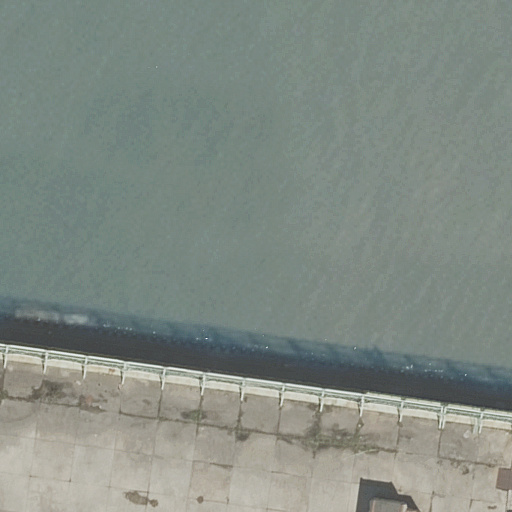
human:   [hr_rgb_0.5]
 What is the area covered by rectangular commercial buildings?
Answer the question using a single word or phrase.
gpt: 0m2

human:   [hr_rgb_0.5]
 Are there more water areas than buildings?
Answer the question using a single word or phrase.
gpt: no

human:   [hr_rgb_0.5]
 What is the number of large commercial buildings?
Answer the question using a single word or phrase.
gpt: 0

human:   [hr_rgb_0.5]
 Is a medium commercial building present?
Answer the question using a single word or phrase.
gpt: no

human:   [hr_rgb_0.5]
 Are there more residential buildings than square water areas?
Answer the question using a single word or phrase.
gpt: yes

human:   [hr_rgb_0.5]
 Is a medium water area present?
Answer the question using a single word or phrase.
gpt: no

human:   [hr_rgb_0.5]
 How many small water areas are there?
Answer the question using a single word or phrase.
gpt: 0

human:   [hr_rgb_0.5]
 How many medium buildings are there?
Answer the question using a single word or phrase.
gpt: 0

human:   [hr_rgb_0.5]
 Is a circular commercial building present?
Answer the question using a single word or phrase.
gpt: no

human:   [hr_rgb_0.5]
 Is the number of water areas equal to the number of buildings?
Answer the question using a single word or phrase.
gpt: yes

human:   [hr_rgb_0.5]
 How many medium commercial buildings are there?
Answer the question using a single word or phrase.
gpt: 0

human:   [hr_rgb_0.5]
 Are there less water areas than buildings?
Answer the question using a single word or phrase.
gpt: no

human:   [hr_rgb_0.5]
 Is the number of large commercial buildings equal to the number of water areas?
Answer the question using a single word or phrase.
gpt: no

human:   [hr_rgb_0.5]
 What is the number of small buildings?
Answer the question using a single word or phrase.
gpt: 0

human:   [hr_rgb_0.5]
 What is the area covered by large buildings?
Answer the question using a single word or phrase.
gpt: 2615m2

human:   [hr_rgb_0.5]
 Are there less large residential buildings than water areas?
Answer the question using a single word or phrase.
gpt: no

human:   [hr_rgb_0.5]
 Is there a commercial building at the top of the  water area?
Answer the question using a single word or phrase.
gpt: no

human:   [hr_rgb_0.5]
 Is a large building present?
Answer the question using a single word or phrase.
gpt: yes

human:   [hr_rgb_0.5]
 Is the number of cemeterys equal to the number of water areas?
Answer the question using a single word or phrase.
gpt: no

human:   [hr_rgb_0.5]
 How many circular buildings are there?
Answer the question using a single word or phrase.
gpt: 0

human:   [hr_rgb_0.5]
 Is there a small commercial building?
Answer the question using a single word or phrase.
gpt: no

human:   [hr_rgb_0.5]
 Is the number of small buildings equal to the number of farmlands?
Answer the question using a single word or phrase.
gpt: yes

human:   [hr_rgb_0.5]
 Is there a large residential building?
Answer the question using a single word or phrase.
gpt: yes

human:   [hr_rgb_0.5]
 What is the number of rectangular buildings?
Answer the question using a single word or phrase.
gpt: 1

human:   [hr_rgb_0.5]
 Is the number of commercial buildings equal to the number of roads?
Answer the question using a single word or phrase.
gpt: yes

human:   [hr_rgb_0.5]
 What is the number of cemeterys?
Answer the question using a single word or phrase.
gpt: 0

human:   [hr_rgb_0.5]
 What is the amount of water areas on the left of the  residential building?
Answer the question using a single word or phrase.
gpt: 0

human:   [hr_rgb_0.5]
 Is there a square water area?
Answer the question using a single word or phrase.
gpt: no

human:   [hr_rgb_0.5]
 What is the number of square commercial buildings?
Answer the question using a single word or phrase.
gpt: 0

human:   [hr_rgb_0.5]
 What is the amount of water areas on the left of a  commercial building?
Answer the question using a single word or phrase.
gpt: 0

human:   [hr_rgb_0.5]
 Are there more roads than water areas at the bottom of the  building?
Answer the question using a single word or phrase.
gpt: no

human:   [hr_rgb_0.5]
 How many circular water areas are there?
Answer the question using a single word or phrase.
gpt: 0

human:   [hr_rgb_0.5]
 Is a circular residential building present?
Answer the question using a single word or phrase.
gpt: no

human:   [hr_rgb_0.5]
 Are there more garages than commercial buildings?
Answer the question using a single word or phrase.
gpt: no

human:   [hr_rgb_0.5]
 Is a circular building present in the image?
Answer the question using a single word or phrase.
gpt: no

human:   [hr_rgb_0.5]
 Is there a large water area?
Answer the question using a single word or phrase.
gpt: yes